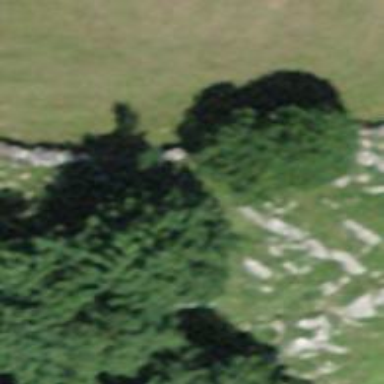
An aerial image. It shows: Wall made of dry stone.